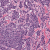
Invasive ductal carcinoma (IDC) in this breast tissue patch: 1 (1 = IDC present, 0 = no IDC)